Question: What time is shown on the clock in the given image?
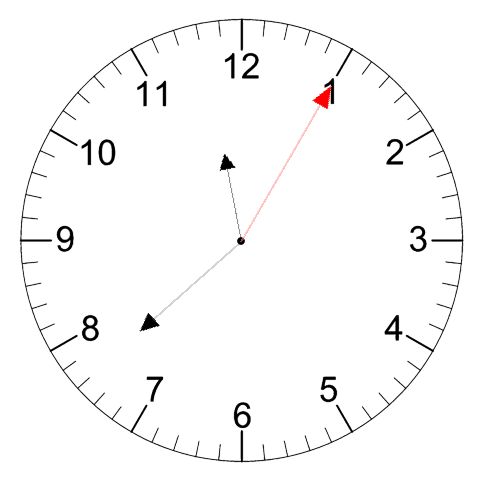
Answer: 11:38:05